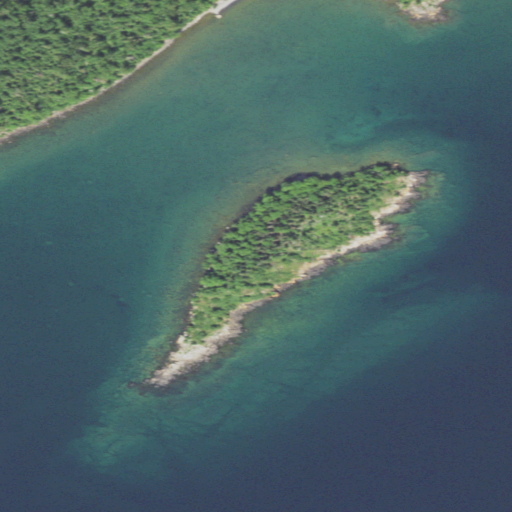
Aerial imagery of island in Minnesota named Pancake Island containing open water, mixed forest, grassland, deciduous forest, barren land, and shrub